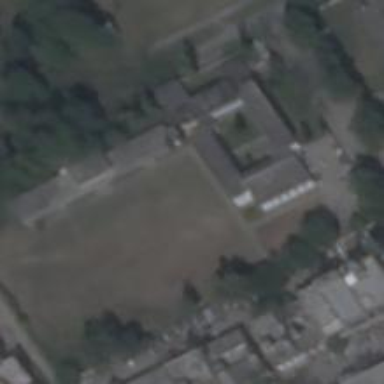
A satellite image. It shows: School.